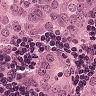
Metastatic tissue present: yes